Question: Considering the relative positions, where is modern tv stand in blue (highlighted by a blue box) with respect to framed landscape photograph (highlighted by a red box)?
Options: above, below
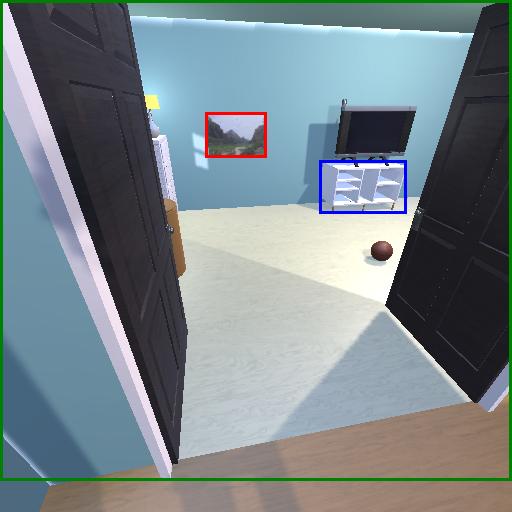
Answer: above